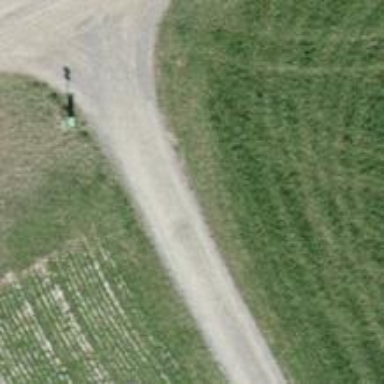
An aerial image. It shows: Gravel track with grade 2 quality.